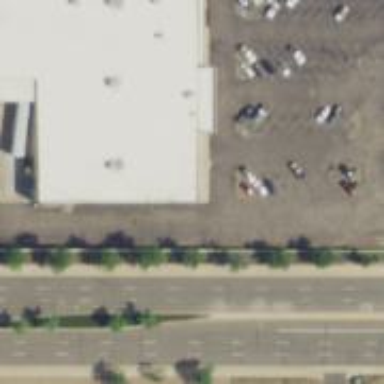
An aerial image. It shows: Asphalt road designated for service vehicles.